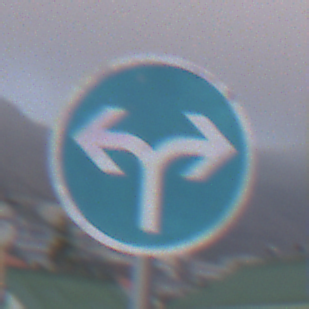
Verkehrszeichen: VorgeschriebeneFahrtrichtungRechtsOderLinks
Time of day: SunriseSunset
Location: Outdoor (Beach)
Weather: Overcast
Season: NotSpecified
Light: Natural